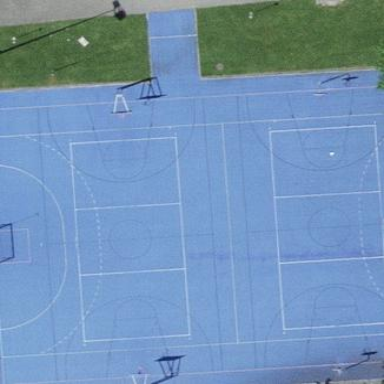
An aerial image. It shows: Multi-sport pitch with tartan surface for leisure activities on land.